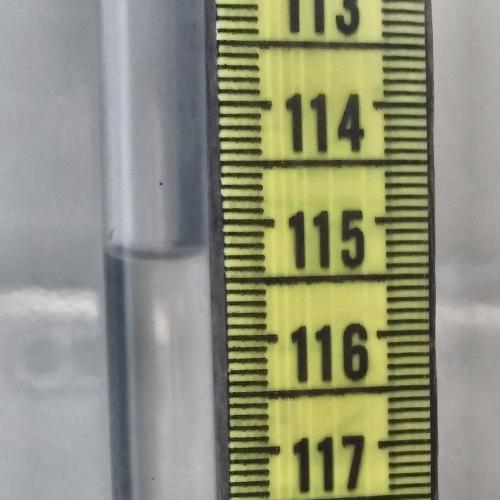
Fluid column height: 115.3 cm